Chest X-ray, PA view. Patient: 21 years old, sex M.
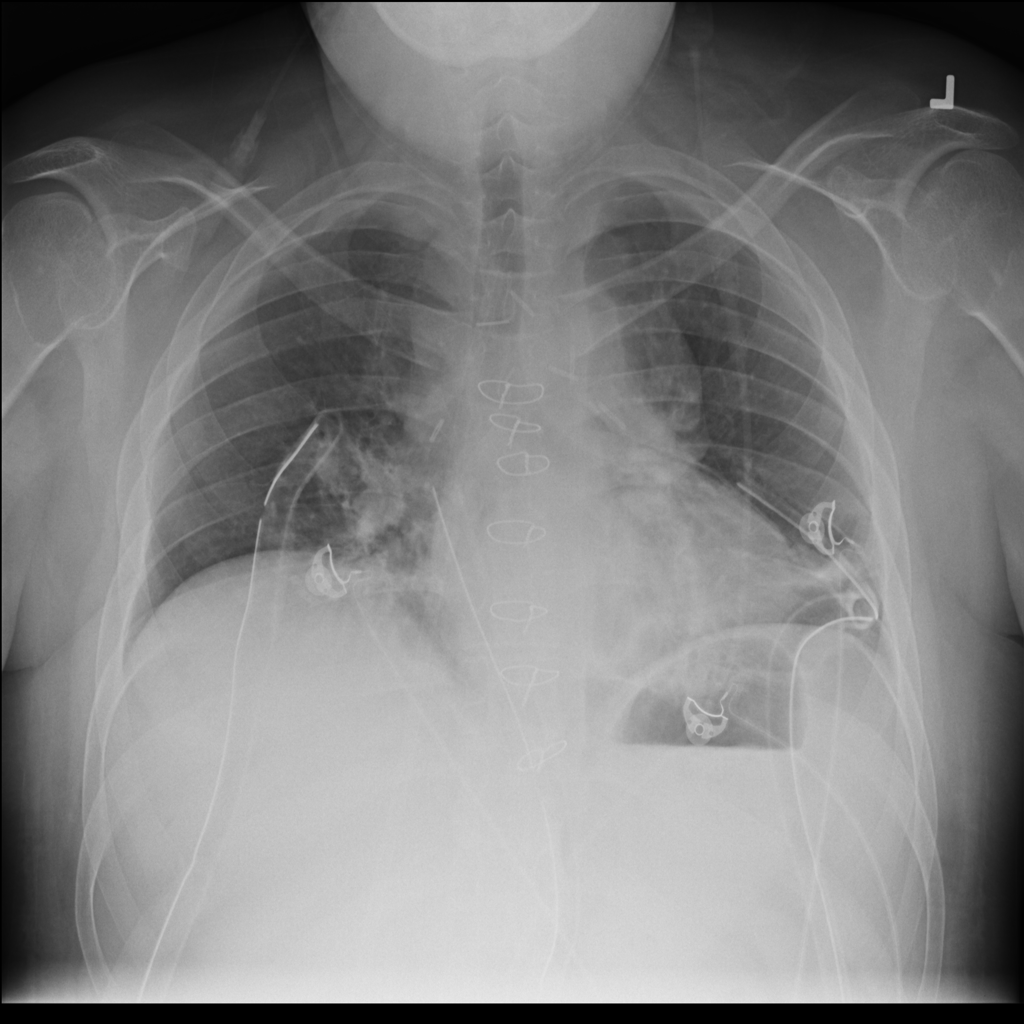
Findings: Pneumothorax